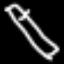
Label: pencil